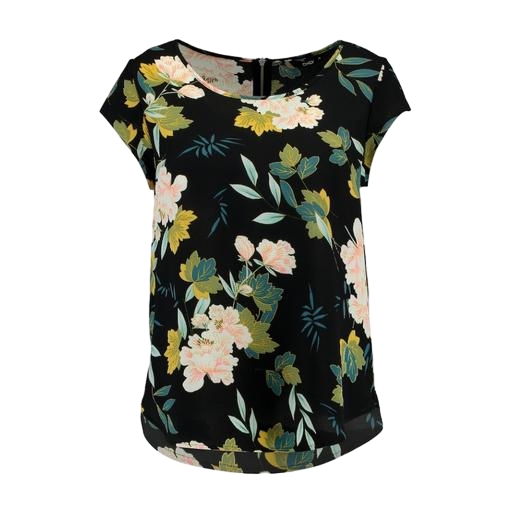
multicolor floral-print t-shirt only macy, black printed short-sleeve top only macy, black plus size printed t-shirt only macy, white background